Chest X-ray:
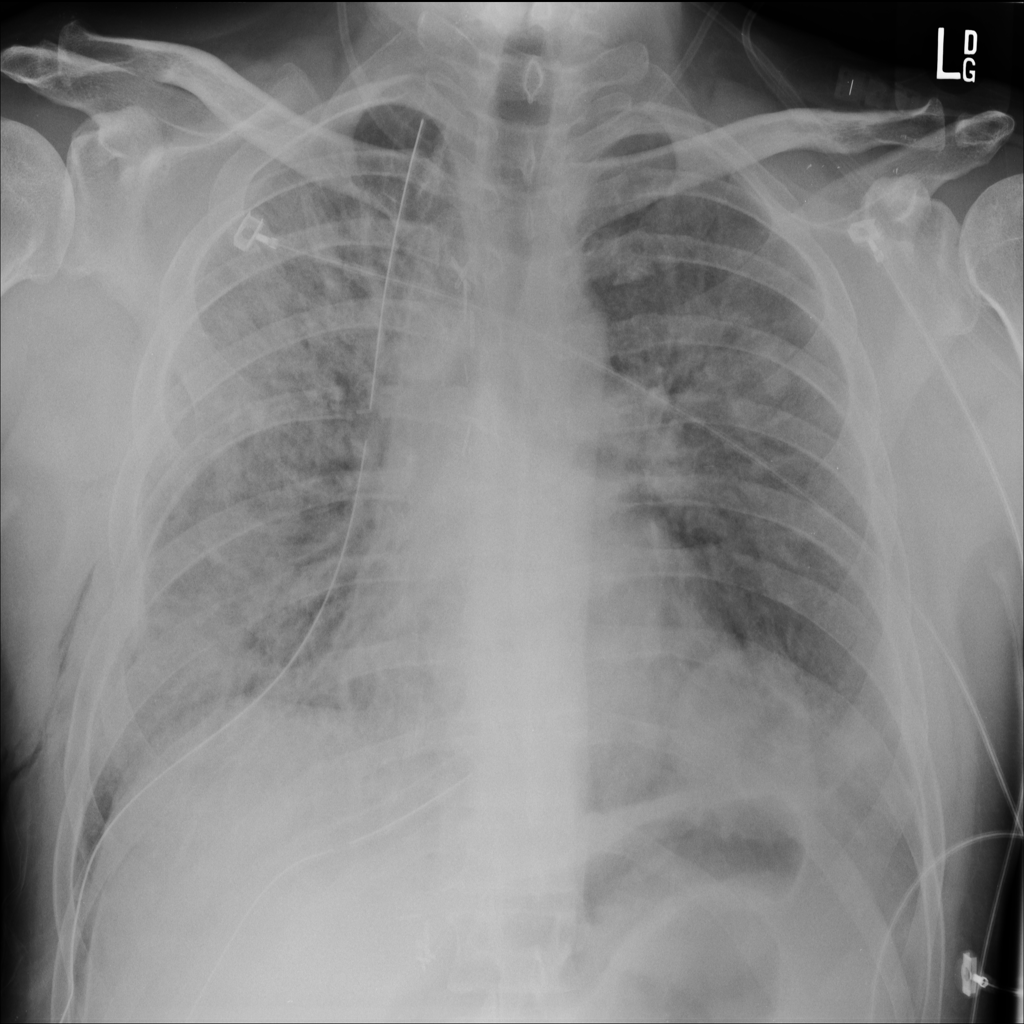
Findings: Mass, Consolidation, Effusion, Fracture
No abnormal finding: no